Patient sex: M
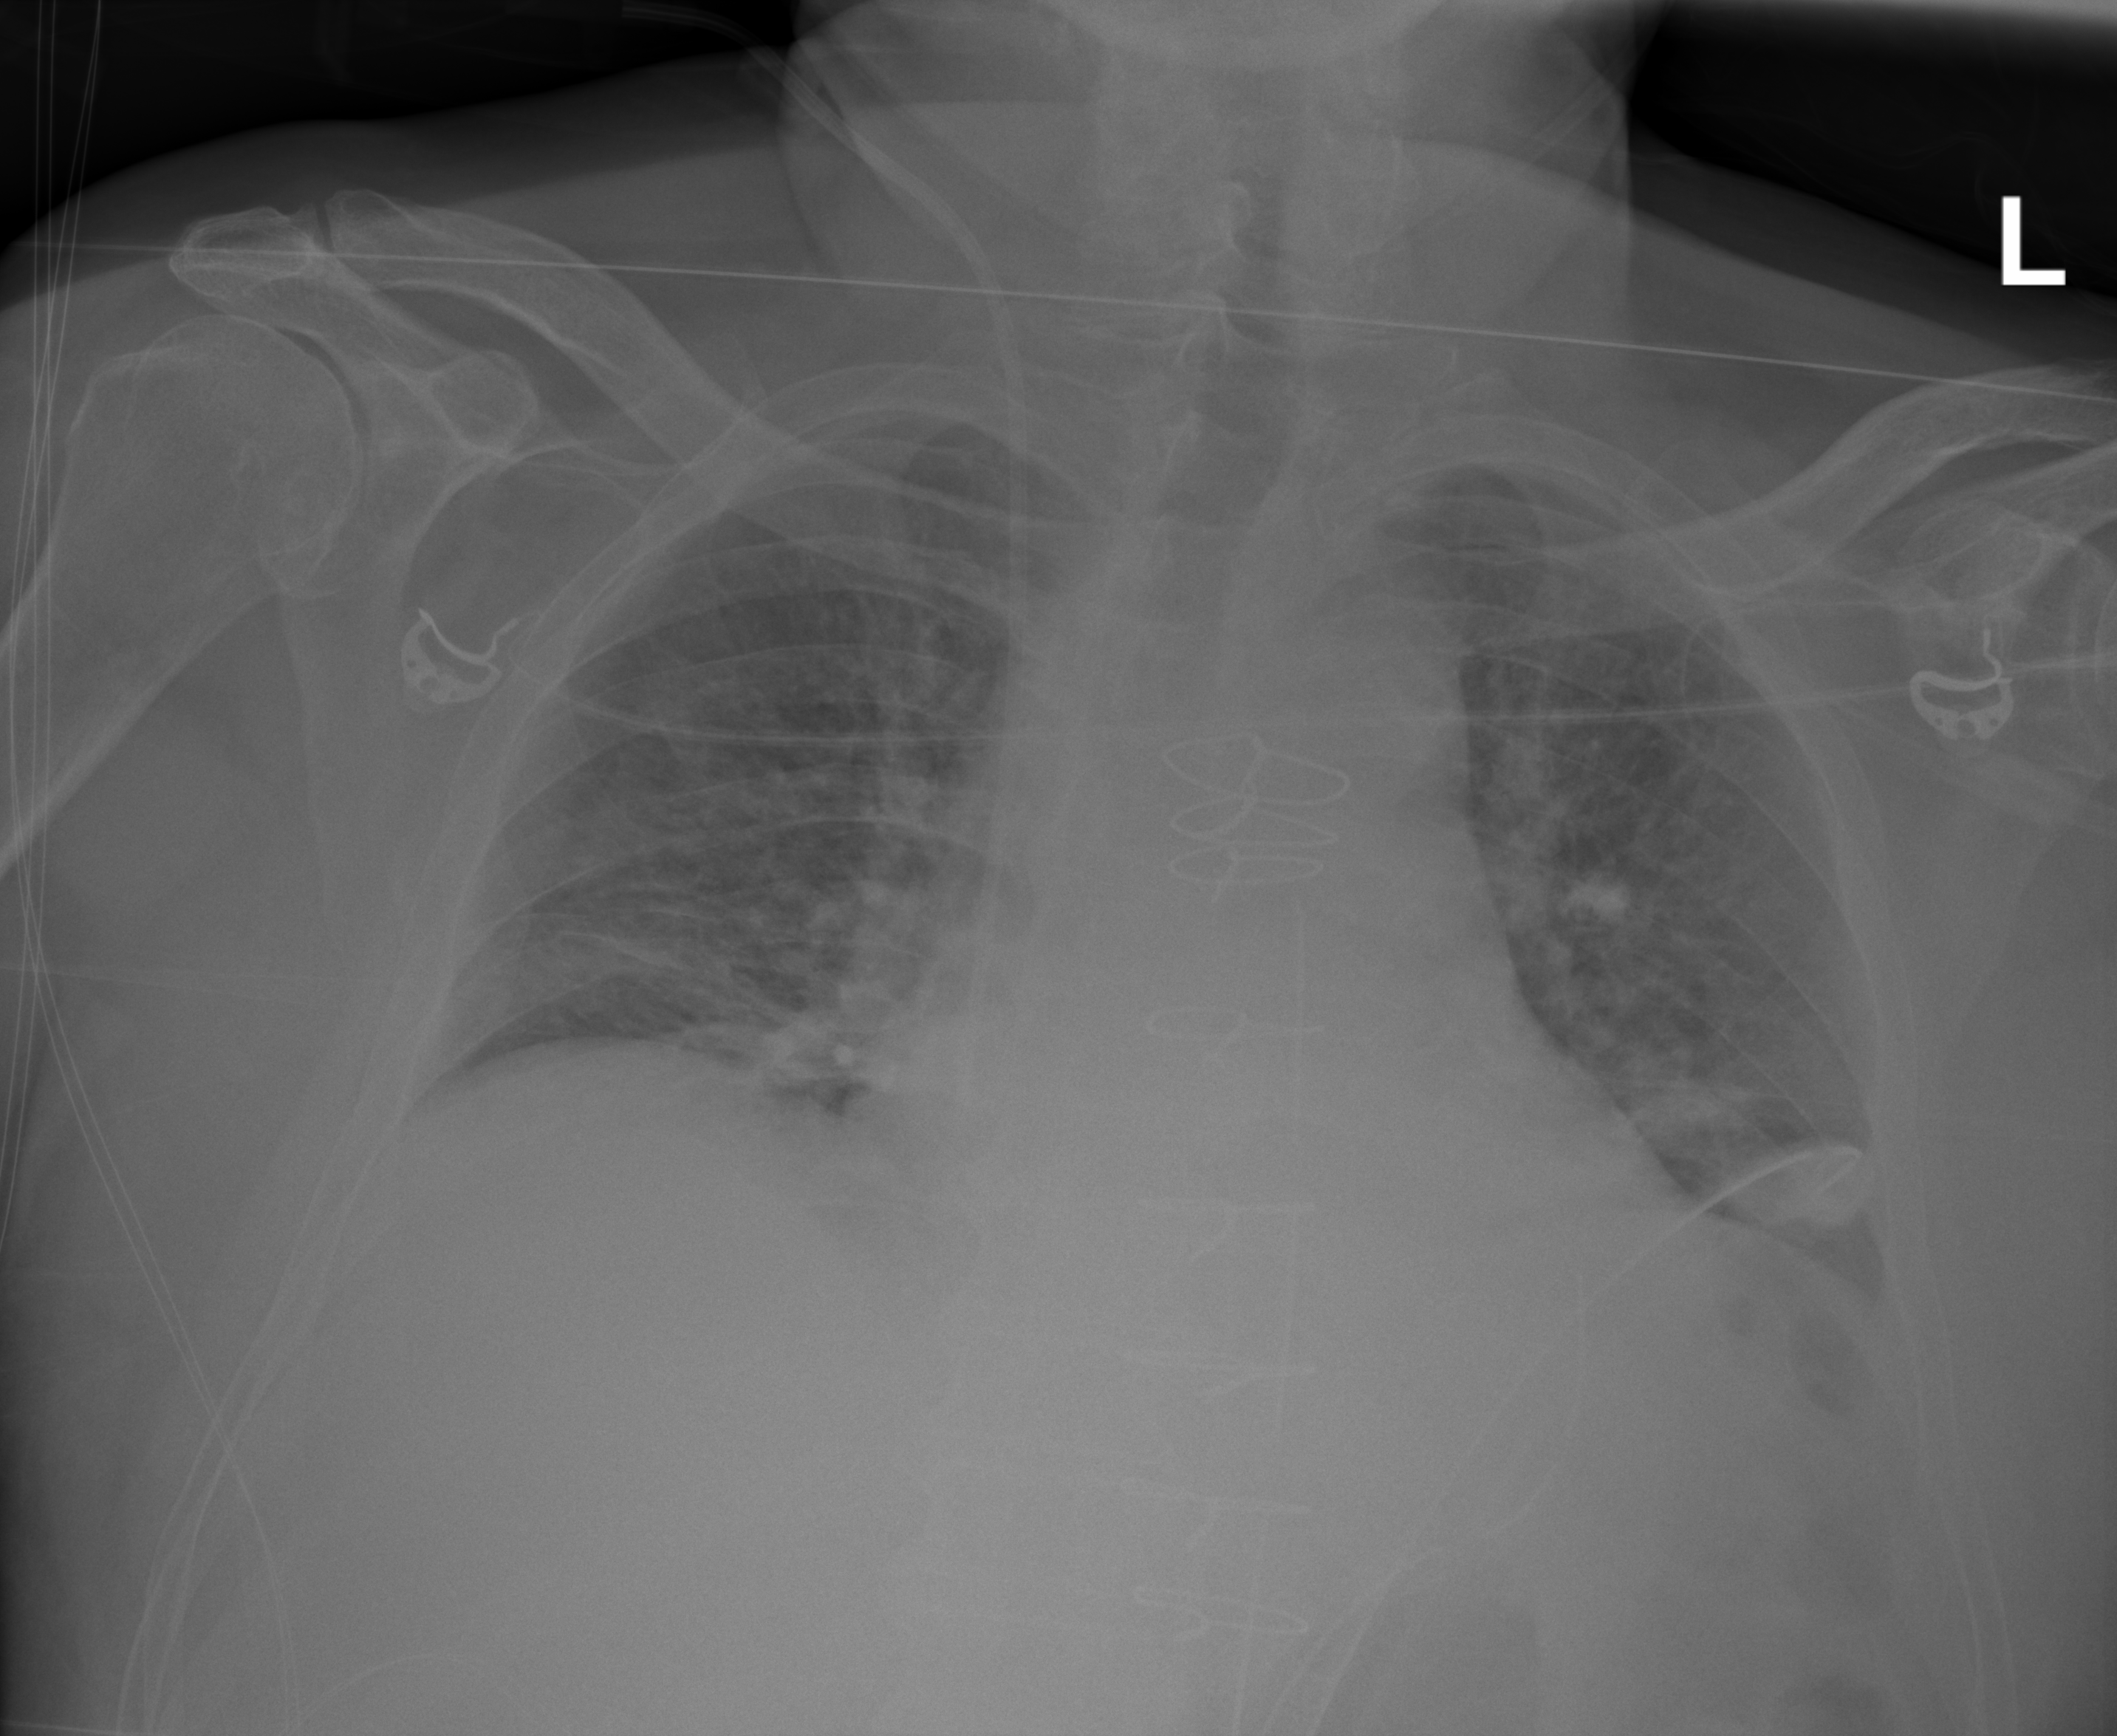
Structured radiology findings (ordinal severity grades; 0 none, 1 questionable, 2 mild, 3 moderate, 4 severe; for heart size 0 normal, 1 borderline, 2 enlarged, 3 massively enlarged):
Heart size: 1
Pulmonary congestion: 2
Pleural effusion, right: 0
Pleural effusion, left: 0
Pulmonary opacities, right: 0
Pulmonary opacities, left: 0
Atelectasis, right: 0
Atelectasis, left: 2